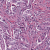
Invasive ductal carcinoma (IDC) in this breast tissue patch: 1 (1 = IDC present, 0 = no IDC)